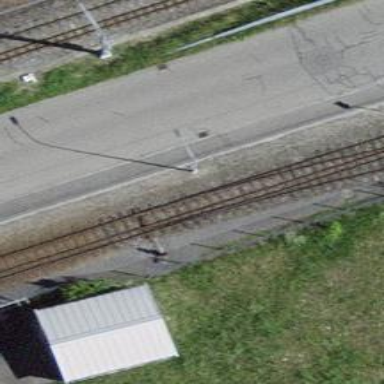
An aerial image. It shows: Railway switch.